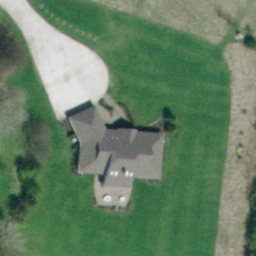
Label: residential